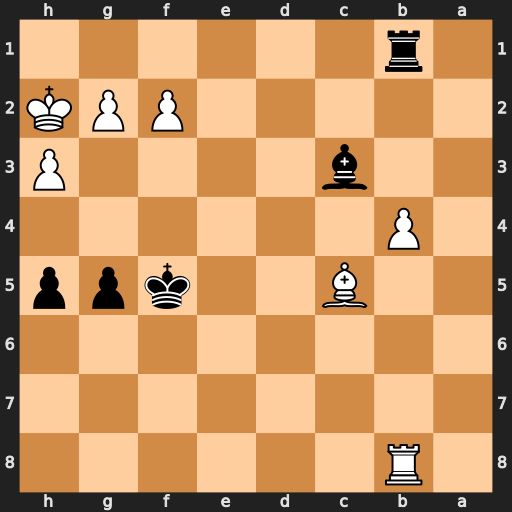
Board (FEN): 1R6/8/8/2B2kpp/1P6/2b4P/5PPK/1r6
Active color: b
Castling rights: -
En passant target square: -
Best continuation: Be5+ g3 Bxb8